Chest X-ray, AP view. Patient: 60 years old, sex M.
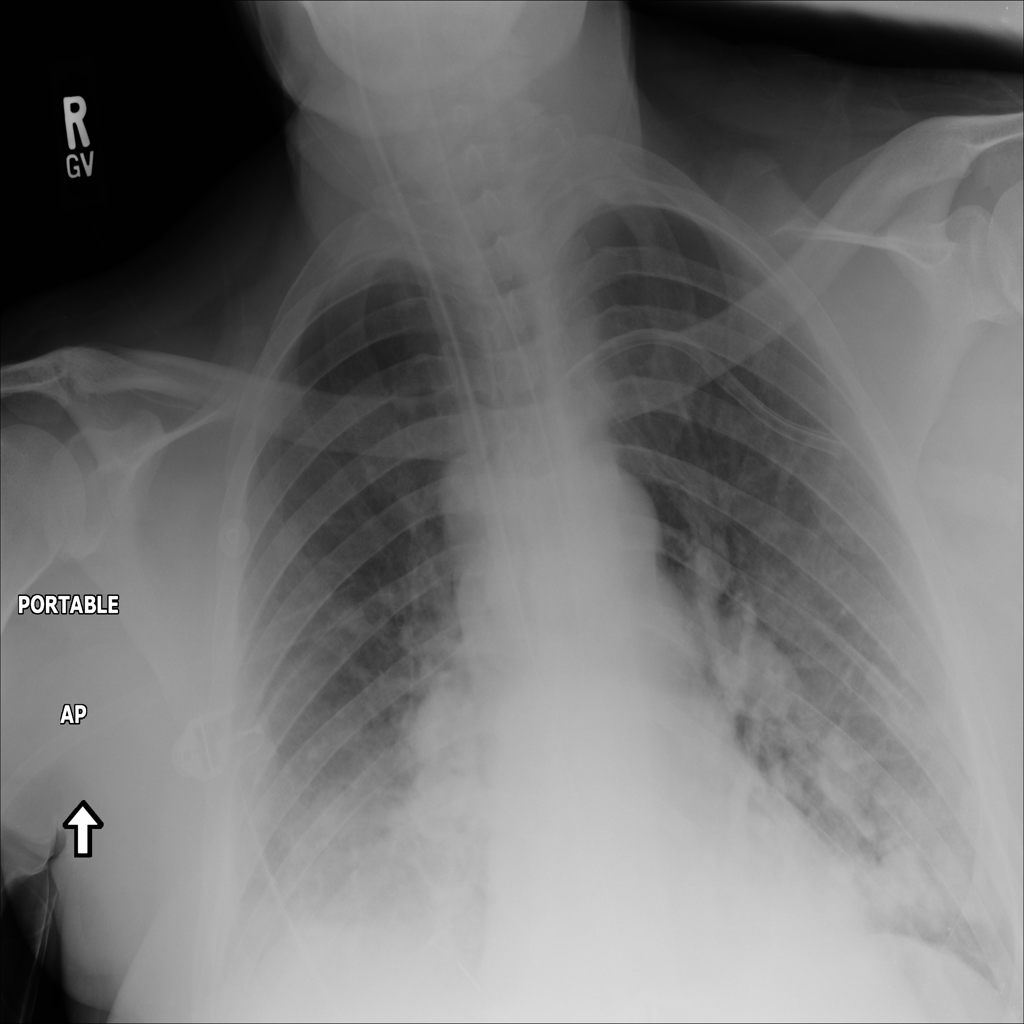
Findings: Atelectasis